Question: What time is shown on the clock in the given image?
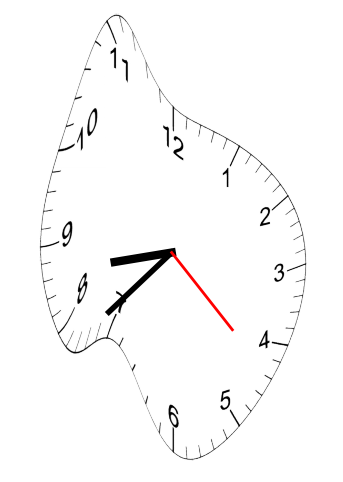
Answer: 08:37:22